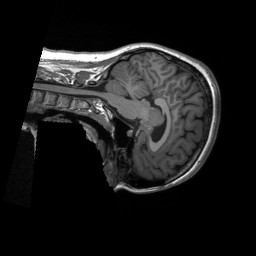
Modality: T1w
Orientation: sagittal
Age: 27
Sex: female
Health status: healthy
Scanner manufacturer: siemens
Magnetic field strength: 3 T
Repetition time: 2.3 s
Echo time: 0.00229 s